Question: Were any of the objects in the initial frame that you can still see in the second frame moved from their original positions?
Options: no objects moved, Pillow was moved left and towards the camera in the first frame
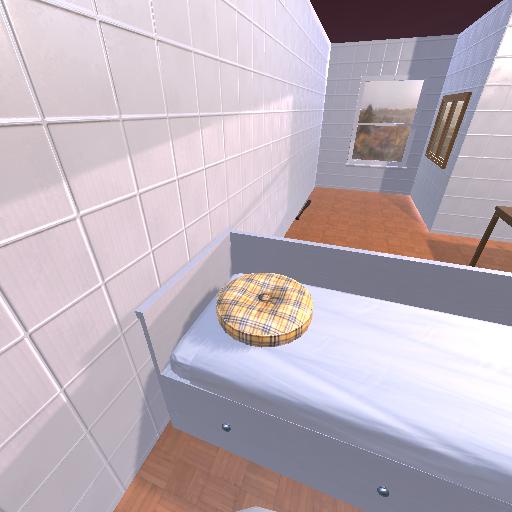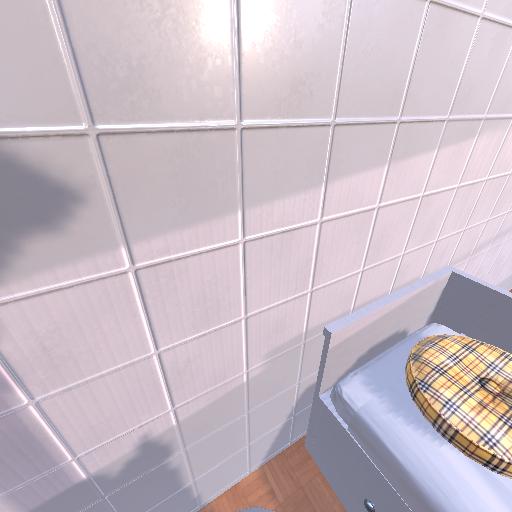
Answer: no objects moved